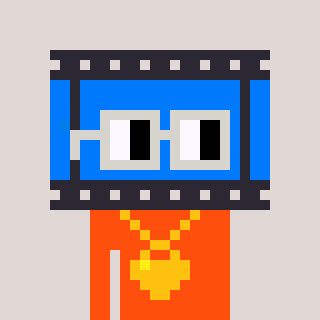
a pixel art character with square light gray glasses, a film strip-shaped head and a orange-colored body on a warm background